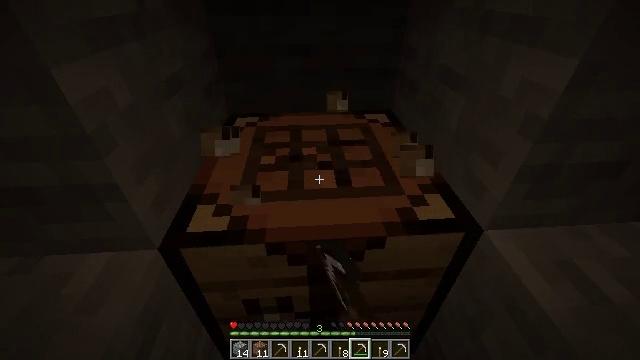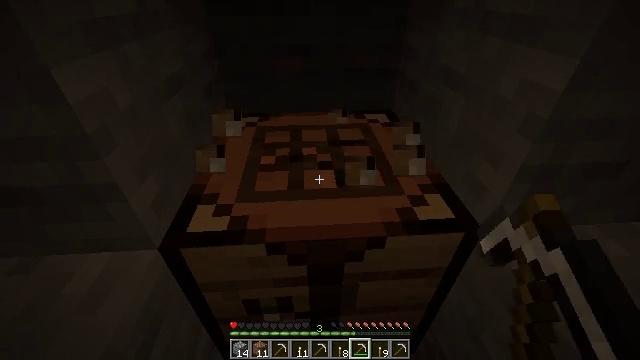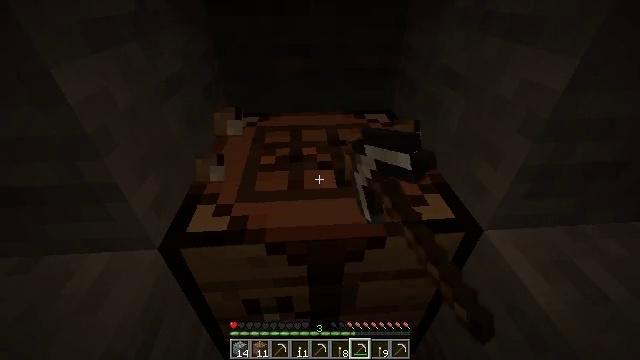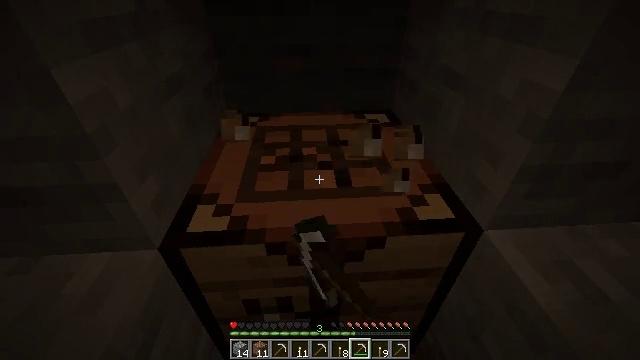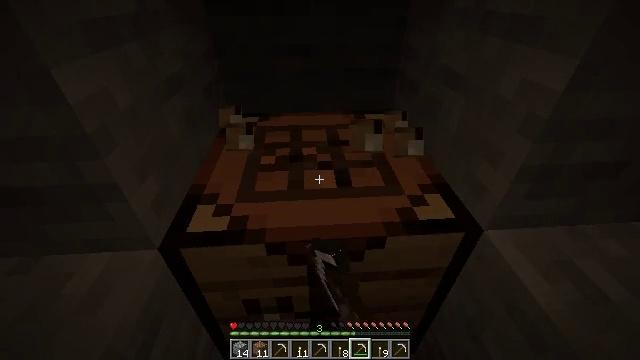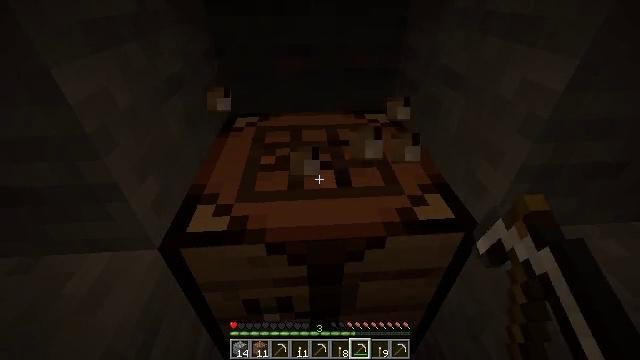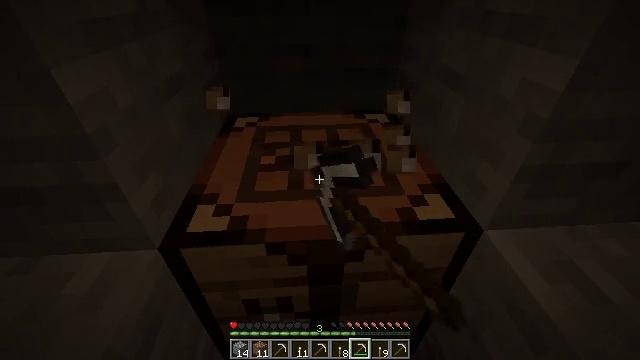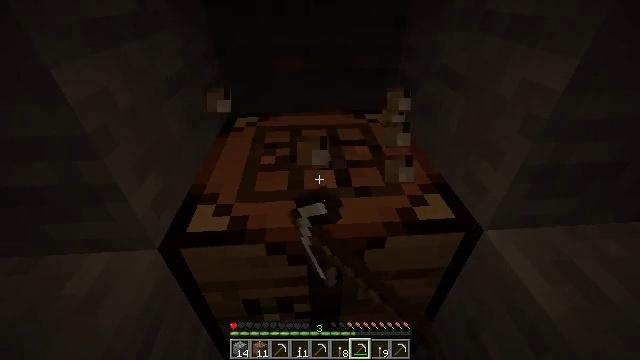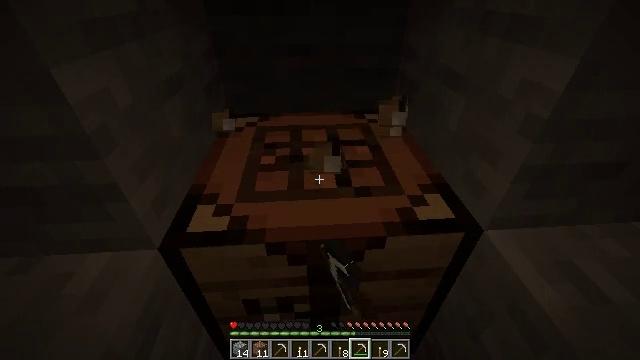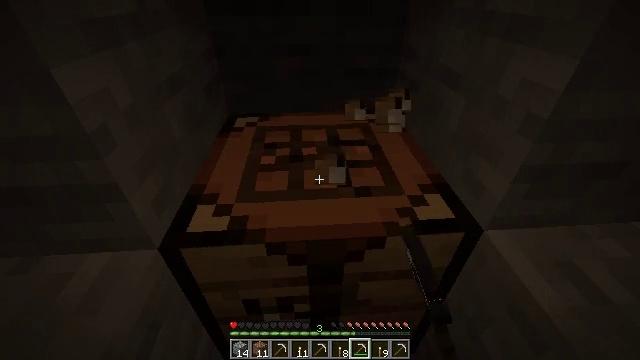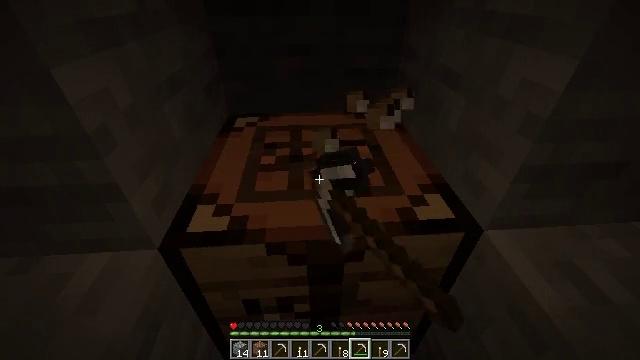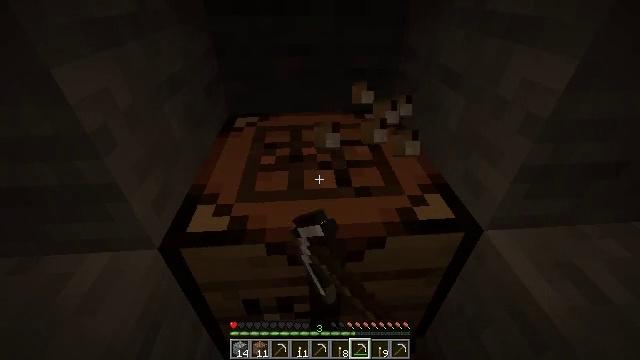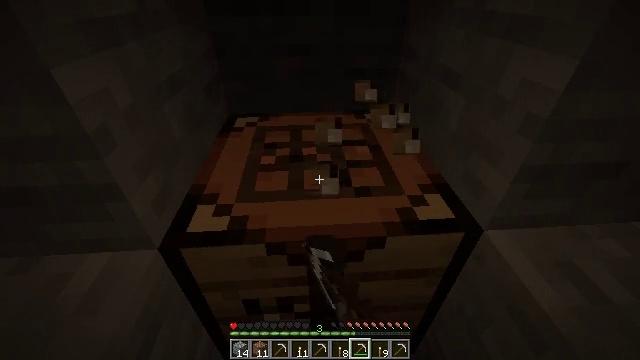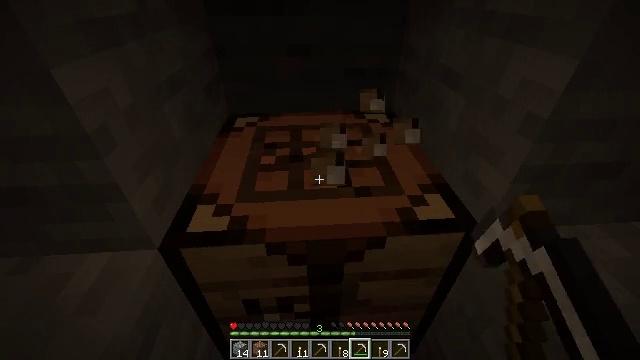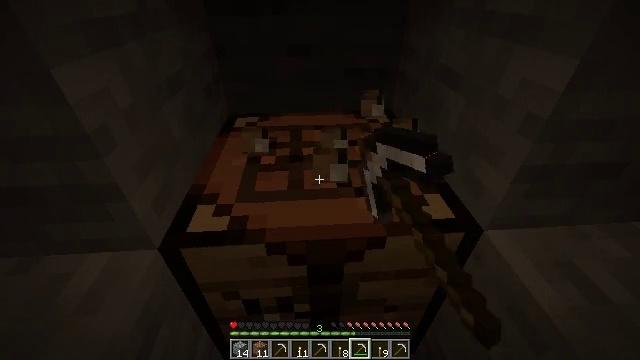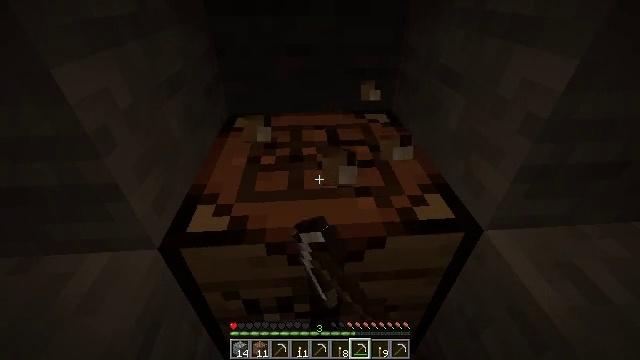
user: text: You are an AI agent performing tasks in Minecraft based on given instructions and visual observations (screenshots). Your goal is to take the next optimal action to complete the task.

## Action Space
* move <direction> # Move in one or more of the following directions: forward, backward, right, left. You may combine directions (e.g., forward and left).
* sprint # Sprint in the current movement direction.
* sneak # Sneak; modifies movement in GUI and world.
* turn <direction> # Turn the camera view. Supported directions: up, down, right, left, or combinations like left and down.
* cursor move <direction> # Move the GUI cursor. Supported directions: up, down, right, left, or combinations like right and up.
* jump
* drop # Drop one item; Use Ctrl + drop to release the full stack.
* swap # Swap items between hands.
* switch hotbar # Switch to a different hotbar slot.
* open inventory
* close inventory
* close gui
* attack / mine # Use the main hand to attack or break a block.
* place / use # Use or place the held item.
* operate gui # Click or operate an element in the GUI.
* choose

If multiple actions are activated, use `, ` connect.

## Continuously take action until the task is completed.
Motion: motion action
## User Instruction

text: Get the crafting table into the inventory.
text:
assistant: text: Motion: attack / mine
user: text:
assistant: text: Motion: attack / mine
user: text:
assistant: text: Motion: attack / mine
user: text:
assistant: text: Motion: attack / mine
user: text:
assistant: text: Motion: attack / mine
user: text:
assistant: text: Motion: attack / mine
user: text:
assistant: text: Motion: attack / mine
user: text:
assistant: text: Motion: attack / mine
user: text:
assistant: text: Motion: attack / mine
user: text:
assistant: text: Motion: attack / mine
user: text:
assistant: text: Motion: attack / mine
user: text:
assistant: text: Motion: attack / mine
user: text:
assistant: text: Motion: attack / mine
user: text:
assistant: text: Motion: attack / mine
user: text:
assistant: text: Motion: attack / mine
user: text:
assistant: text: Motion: attack / mine
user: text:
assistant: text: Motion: attack / mine
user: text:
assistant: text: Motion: attack / mine
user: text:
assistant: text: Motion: attack / mine
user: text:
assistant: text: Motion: attack / mine
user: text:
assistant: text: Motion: attack / mine
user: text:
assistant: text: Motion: attack / mine
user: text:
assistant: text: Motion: attack / mine
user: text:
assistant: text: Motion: attack / mine
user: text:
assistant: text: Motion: attack / mine
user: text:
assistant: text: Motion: attack / mine
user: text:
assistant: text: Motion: attack / mine
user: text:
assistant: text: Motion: attack / mine
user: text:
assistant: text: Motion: attack / mine
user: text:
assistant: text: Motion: attack / mine